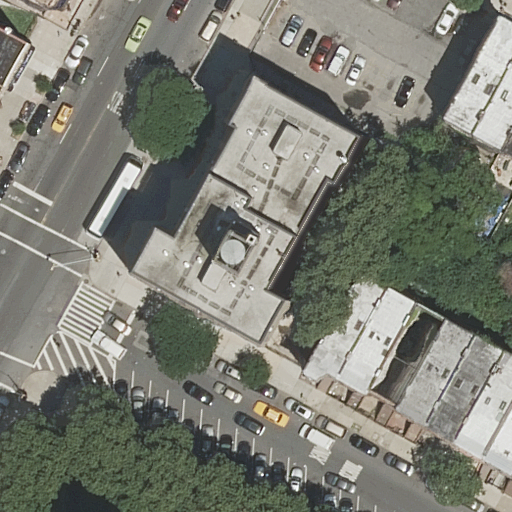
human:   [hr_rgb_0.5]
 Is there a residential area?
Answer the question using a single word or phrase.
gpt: yes

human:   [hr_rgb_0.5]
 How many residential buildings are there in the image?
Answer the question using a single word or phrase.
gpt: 13

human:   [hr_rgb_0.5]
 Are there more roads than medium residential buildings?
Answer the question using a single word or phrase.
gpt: no

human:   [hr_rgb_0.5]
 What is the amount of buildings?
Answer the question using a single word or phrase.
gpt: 13

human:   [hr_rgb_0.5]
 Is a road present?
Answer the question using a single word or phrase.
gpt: yes

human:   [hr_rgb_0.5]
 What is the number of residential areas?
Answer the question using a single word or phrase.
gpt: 1

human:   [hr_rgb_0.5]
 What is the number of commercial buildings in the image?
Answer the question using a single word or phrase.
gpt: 0

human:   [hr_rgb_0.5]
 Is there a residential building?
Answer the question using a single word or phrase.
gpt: yes

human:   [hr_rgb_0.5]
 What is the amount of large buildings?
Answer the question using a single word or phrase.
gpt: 1

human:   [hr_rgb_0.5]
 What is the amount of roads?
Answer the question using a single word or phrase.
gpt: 3

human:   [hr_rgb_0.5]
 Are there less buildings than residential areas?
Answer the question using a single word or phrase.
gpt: no

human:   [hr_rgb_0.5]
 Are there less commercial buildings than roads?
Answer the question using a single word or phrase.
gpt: yes

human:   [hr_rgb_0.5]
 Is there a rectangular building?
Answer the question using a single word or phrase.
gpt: yes

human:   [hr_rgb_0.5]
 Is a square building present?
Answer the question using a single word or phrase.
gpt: no

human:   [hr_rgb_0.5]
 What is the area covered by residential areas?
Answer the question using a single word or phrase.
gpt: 325m2

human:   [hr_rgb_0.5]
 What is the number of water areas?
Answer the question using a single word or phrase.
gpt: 0

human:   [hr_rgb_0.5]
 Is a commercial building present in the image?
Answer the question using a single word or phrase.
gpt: no

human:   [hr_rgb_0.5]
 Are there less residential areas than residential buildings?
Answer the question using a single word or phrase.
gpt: yes

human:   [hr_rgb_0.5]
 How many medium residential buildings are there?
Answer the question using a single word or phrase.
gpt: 6

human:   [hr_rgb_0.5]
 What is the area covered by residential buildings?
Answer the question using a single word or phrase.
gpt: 2154m2

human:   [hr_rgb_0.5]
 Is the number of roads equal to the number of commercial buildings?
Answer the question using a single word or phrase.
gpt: no

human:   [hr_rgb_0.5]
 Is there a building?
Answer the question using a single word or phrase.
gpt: yes

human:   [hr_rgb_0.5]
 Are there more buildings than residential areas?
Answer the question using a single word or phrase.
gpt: yes

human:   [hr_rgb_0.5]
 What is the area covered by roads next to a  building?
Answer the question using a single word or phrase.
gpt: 0m2

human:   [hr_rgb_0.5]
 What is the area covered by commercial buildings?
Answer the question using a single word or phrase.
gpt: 0m2

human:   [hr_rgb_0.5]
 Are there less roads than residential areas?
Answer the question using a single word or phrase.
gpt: no

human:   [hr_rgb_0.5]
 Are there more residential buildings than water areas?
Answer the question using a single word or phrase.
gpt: yes

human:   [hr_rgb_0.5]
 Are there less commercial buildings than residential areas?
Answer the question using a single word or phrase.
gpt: yes

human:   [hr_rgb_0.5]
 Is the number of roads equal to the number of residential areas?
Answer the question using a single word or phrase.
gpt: no

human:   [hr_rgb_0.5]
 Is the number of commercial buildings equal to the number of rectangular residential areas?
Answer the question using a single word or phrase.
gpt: no

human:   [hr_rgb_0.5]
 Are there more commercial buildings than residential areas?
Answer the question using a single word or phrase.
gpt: no

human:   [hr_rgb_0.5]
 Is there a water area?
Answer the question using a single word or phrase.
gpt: no

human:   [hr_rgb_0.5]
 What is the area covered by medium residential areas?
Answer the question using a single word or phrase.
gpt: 325m2

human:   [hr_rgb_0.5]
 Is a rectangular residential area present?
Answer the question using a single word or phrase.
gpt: yes

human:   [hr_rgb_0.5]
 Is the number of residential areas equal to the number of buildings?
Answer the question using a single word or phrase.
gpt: no

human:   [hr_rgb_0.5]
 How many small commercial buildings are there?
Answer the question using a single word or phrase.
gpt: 0

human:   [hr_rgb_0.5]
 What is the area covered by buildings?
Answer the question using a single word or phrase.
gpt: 2154m2

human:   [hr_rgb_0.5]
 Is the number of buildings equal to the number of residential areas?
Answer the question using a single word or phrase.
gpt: no

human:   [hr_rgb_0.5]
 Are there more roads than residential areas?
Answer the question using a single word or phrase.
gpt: yes

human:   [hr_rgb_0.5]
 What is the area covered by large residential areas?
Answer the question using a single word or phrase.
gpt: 0m2

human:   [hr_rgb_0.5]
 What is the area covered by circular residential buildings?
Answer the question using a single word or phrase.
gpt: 0m2

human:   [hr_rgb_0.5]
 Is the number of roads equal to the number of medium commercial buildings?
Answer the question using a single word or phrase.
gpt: no

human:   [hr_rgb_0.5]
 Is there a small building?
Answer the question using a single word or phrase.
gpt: yes

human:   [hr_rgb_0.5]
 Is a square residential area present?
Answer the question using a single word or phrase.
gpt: no

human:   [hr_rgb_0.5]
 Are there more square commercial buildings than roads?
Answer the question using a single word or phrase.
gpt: no

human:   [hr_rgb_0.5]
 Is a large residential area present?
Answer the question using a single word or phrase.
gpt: no

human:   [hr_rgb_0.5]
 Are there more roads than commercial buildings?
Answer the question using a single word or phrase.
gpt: yes

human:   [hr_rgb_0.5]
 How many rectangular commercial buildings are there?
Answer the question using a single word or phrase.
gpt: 0

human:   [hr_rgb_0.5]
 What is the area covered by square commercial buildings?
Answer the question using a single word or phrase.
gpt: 0m2

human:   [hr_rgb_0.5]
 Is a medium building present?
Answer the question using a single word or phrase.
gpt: yes

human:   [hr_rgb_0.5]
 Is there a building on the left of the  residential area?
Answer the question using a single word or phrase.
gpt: yes

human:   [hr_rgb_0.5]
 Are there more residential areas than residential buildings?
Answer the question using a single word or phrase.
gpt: no

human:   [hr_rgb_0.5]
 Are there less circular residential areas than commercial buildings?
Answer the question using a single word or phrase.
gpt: no

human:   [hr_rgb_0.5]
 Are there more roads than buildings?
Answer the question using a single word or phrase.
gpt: no

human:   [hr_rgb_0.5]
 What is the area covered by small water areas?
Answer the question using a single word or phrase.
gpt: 0m2

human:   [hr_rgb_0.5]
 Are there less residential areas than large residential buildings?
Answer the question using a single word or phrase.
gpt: no

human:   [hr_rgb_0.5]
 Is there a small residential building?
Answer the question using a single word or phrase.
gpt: yes

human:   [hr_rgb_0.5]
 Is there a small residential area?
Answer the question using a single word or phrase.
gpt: no

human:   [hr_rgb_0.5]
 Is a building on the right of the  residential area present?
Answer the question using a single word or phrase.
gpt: no

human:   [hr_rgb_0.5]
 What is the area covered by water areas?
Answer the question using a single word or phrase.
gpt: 0m2

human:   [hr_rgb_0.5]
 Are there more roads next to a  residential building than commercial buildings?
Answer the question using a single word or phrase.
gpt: yes

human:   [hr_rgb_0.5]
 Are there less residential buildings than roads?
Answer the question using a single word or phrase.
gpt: no

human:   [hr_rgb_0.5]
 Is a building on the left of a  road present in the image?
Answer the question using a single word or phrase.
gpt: yes

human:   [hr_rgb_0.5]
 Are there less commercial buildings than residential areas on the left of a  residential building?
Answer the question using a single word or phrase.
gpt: no